Question: This is the expansion diagram of a second-order Rubik's Cube. Given the initial state, you can perform 18 standard operations. Find the minimum number of steps to make the Rubik's Cube reach the restored state. The goal is to restore the cube to its original state, with green on the front face, white on the top, and yellow on the bottom, disregarding isomorphic configurations.
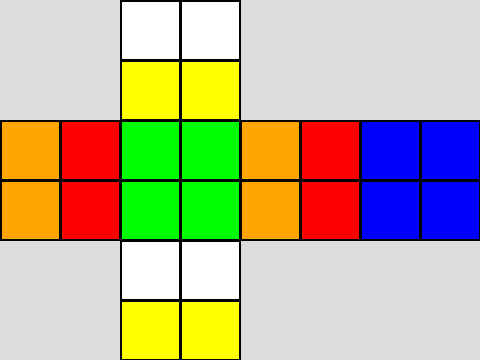
Answer: 1